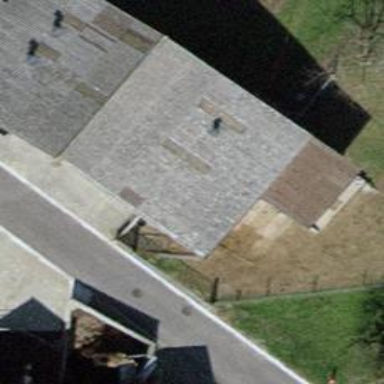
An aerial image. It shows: Gabled roof on farm auxiliary building.